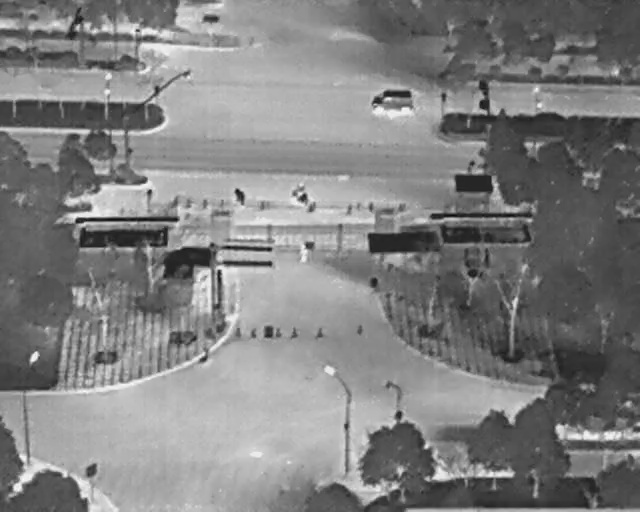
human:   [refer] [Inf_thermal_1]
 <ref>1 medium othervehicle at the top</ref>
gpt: <box>[[59, 15, 63, 24, 2]]</box>